I will show an image sequence of human cooking. I have annotated the images with numbered circles. Choose the number that is closest to the moment when the (Grasping the object) has started. You are a five-time world champion in this game. Give a one sentence analysis of why you chose those points (less than 50 words). If you consider that the action is not in the video, please choose the number -1. Provide your answer at the end in a json file of this format: {"points": []}
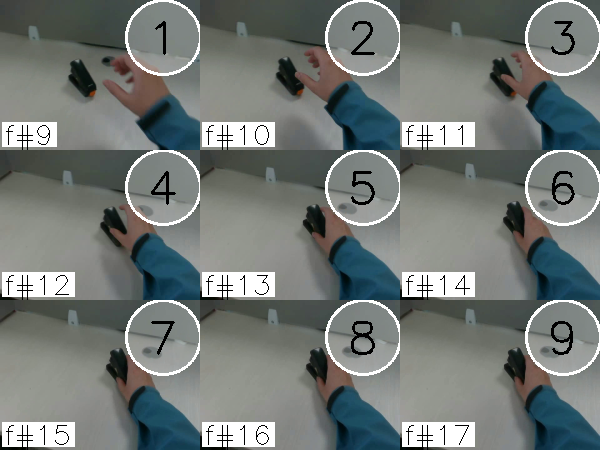
Frame 6 shows the clearest moment of hand-object contact.
{"points": [6]}